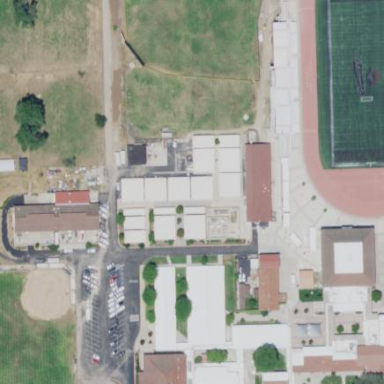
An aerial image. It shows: School.